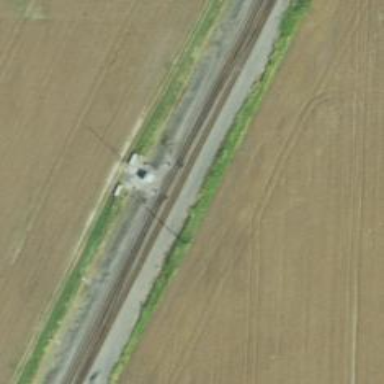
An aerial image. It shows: Railway crossover.